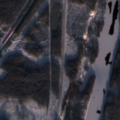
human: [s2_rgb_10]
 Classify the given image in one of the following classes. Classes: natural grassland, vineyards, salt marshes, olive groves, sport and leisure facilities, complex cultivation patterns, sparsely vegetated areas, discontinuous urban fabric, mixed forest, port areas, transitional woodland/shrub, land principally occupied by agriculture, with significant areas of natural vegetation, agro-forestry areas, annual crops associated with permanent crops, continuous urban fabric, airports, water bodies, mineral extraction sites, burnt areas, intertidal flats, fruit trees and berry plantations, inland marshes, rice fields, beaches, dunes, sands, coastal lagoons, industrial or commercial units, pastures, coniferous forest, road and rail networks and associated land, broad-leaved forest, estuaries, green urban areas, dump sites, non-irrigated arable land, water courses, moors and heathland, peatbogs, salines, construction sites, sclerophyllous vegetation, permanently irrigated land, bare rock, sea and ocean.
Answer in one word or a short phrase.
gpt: discontinuous urban fabric, coniferous forest, transitional woodland/shrub, water courses